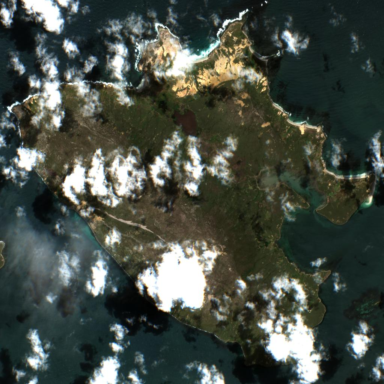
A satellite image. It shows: Island with natural coastline.